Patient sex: M
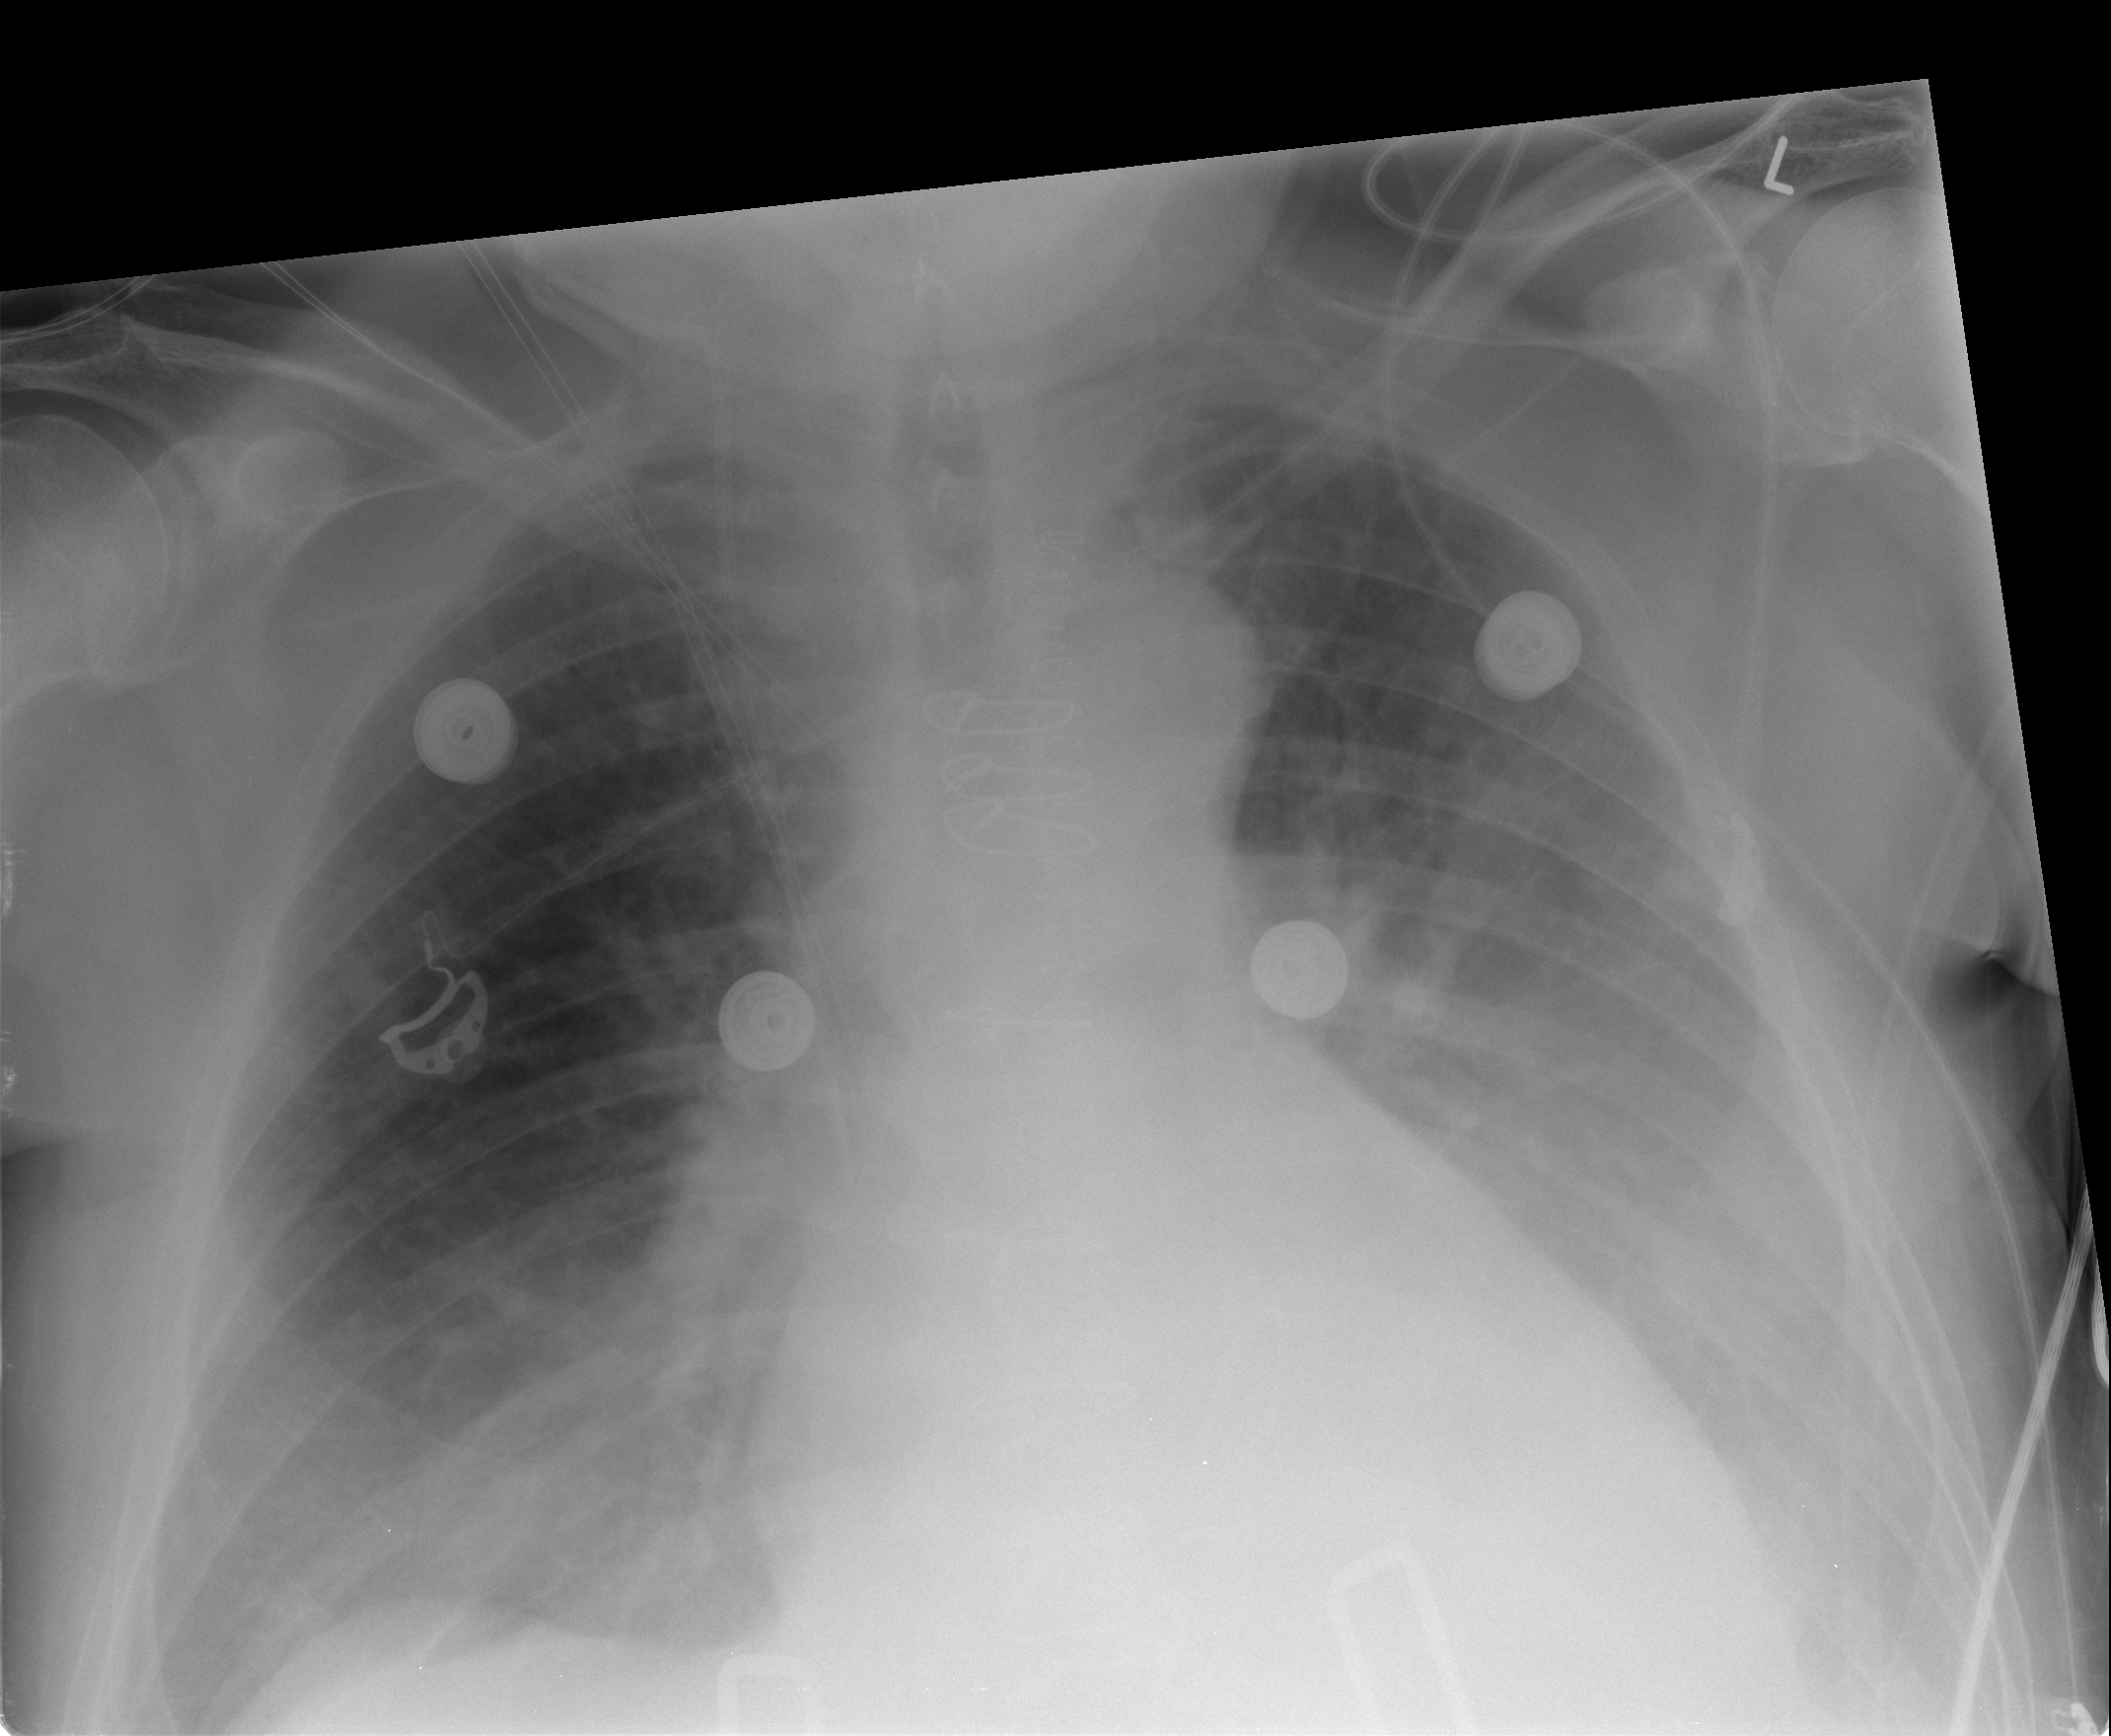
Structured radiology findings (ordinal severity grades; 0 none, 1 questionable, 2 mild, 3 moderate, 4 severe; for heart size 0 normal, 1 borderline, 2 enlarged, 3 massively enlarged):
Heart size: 1
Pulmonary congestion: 2
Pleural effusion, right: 0
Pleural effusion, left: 2
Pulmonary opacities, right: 0
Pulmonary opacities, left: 0
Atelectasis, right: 2
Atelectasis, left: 2